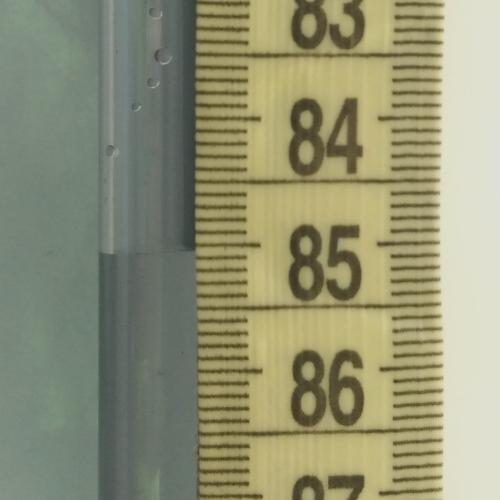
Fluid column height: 85.0 cm